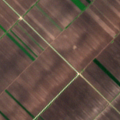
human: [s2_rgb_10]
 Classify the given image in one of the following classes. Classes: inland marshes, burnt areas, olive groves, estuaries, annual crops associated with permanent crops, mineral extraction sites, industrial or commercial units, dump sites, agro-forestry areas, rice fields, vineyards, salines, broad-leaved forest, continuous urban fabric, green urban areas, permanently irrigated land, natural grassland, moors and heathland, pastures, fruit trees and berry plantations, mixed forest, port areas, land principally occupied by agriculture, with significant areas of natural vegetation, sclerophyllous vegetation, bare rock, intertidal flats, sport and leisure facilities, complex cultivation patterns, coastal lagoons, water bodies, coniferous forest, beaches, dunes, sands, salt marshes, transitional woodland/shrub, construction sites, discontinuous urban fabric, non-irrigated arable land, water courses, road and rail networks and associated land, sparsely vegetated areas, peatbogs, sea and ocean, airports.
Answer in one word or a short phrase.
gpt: non-irrigated arable land